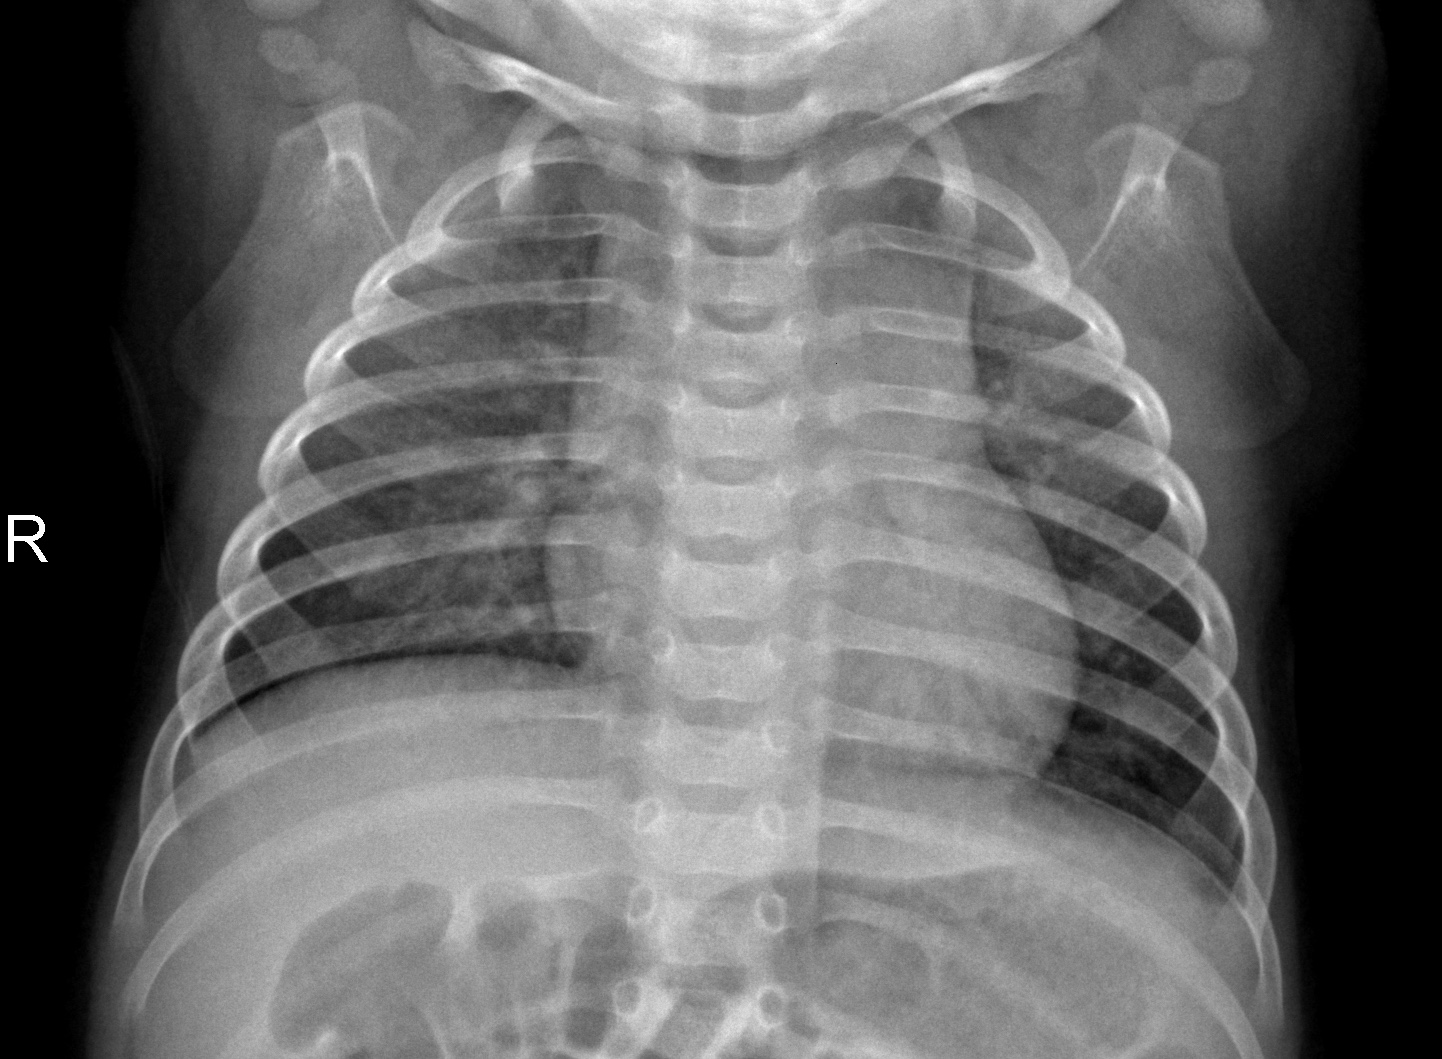
Diagnosis: NORMAL